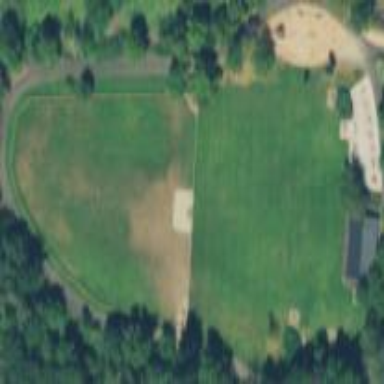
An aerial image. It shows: Recreation ground.